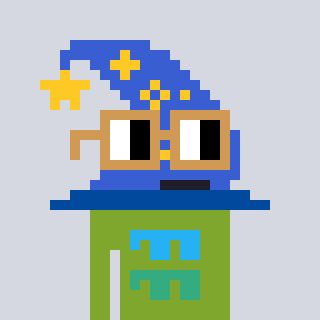
a pixel art character with square brown glasses, a wizard hat-shaped head and a slimegreen-colored body on a cool background